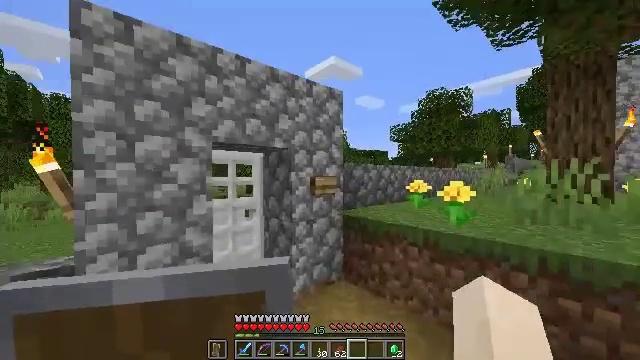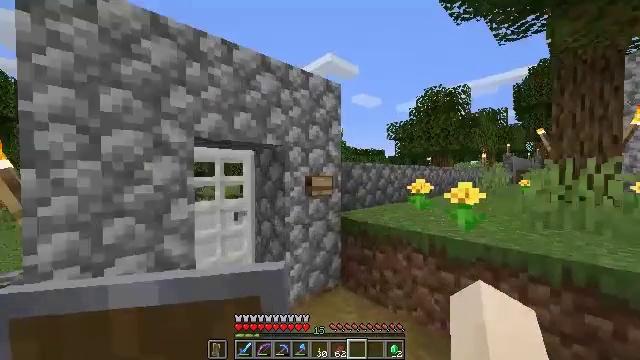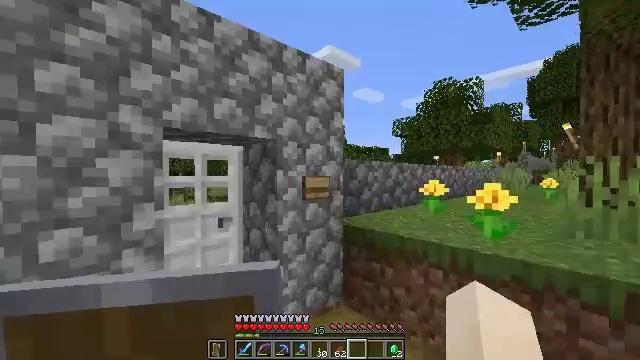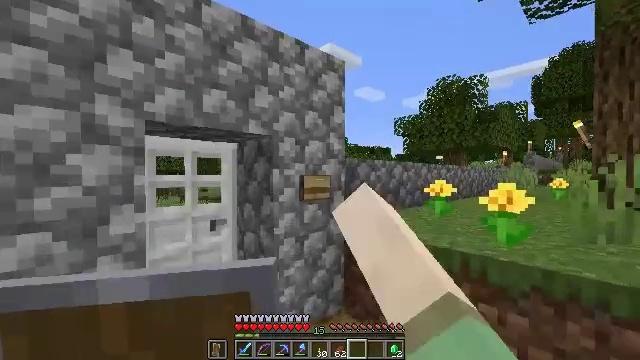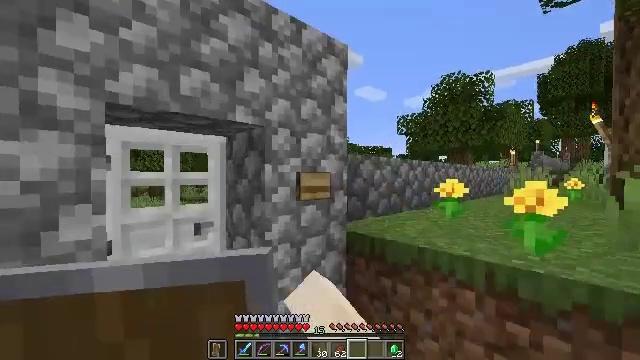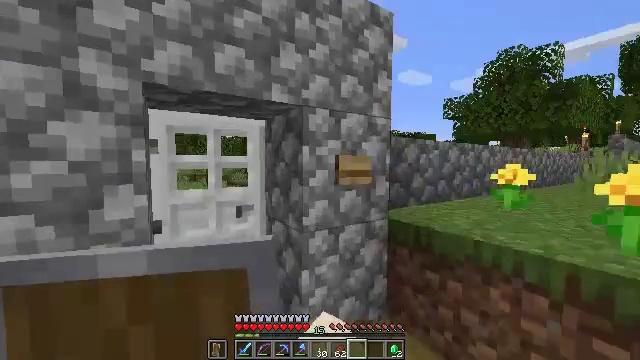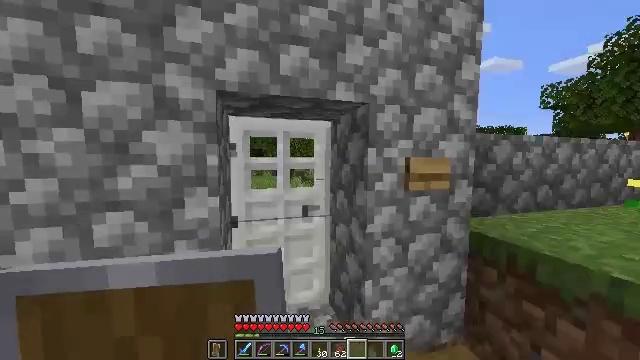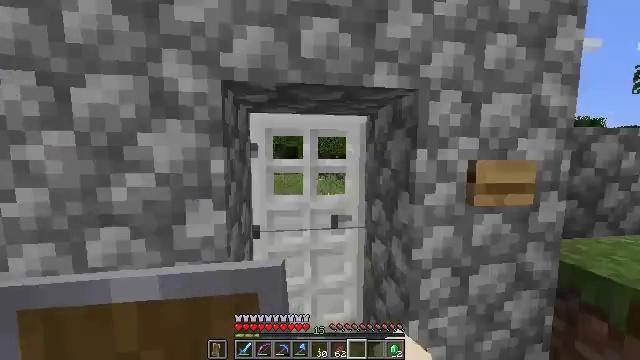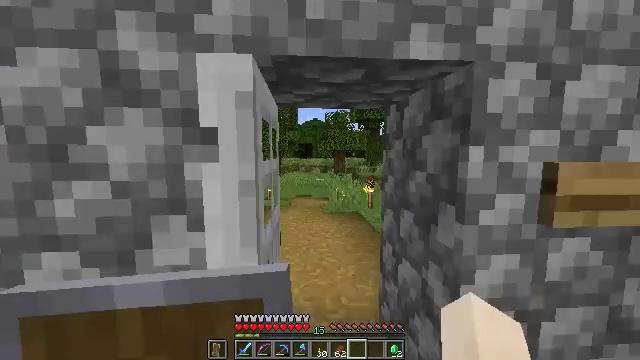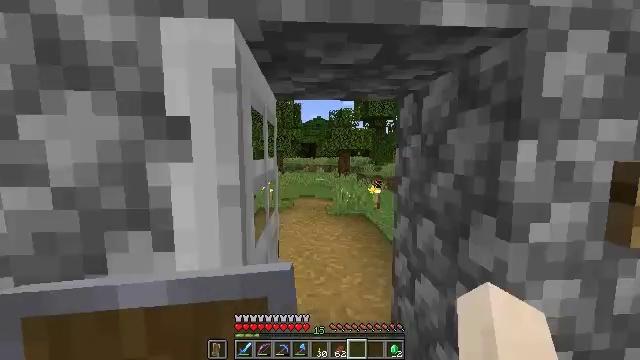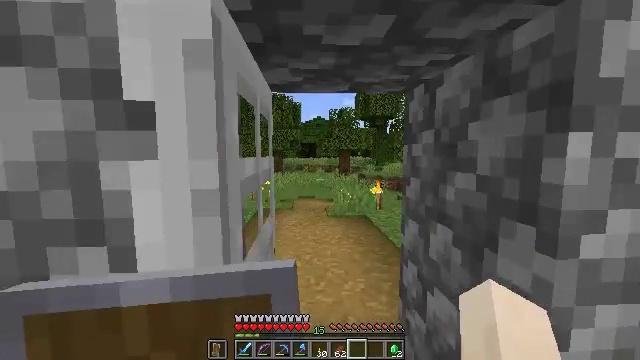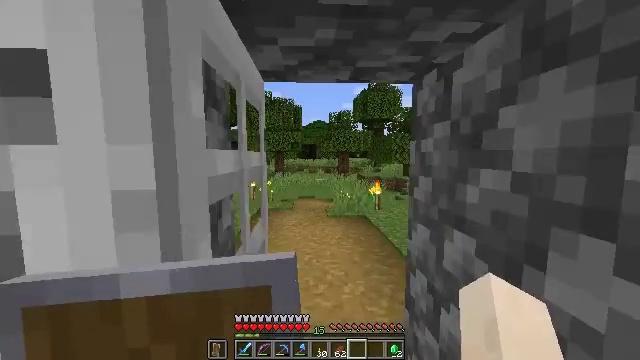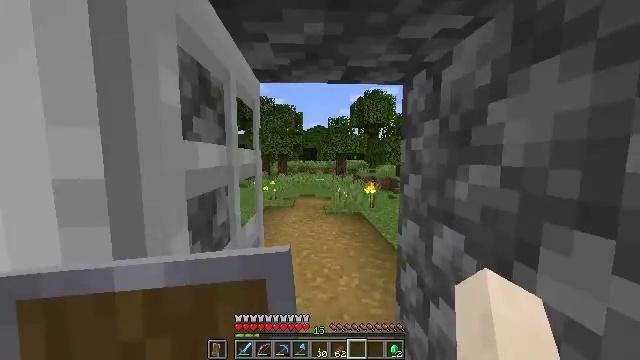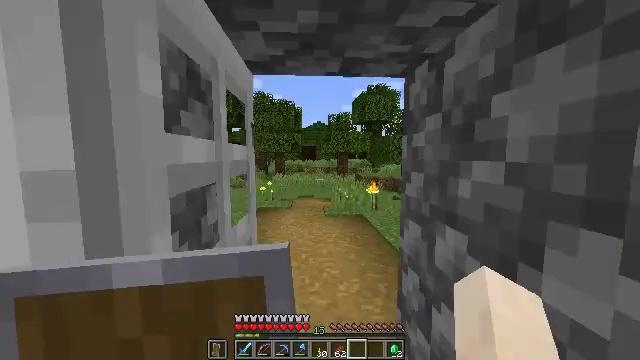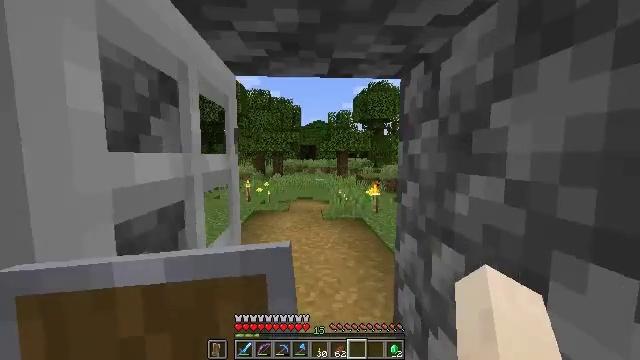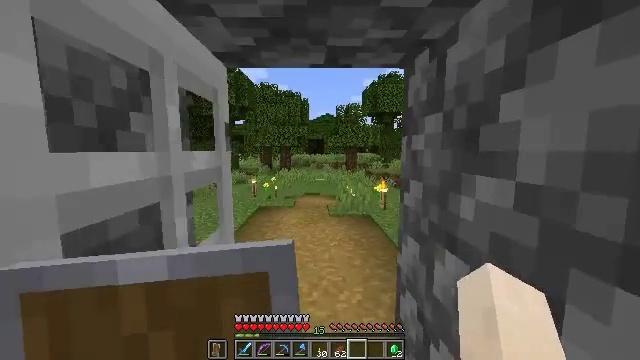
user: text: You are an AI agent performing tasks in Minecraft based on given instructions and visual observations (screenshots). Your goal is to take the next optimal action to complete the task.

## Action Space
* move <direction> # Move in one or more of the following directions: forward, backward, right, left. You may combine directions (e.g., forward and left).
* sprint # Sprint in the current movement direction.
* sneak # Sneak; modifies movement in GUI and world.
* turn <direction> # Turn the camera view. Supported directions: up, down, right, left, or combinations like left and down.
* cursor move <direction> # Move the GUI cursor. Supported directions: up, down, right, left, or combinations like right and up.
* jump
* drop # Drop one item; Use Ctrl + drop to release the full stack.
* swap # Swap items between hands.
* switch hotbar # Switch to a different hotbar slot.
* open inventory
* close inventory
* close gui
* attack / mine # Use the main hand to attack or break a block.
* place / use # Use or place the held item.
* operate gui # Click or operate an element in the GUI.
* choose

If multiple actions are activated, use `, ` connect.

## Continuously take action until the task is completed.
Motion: motion action
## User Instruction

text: Pick up the oxeye daisy.
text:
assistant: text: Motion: move forward, turn right
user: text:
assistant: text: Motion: move forward, use / place
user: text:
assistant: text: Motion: move forward
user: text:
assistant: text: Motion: move forward
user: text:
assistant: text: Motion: move forward, turn left and down
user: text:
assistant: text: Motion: move forward, turn left
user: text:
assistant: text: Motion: move forward, turn left
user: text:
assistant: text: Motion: move forward, turn left
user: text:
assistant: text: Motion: move forward
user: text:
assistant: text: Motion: move forward
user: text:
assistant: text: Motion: move forward
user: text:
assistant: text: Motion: move forward, sprint
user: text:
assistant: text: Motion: move forward, sprint
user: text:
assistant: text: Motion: move forward and move right
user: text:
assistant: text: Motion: move forward and move right, turn left and down
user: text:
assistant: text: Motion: move forward and move right, turn left and down
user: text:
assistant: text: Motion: move forward, turn left and down
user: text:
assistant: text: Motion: move forward, turn left and down
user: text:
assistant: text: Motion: move forward, turn left
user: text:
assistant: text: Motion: move forward, turn left
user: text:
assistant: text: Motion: move forward, turn left
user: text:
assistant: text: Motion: move forward and move right, turn left and down
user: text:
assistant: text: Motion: move forward and move right, turn left
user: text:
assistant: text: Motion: move forward and move right, turn left and down
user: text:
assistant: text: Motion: move forward, turn left
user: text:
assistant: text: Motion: move forward, turn up
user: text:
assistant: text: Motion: move forward, turn up
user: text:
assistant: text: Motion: move forward
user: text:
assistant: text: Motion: move forward, turn right
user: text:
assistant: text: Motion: move forward, turn right